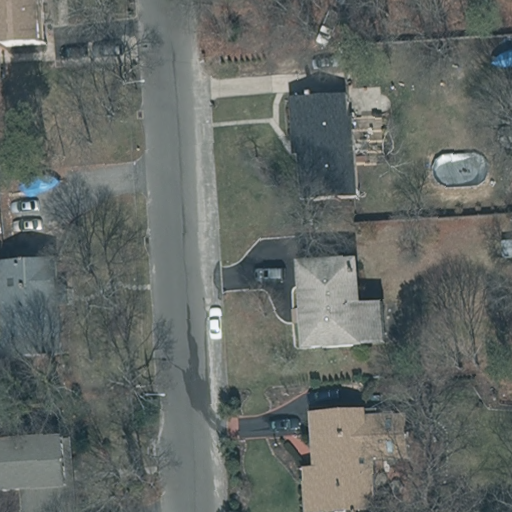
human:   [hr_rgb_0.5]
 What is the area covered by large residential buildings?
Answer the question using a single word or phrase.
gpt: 0m2

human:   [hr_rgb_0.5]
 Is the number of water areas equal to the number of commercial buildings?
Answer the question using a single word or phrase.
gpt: yes

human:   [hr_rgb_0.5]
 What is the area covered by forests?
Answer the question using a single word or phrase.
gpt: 0m2

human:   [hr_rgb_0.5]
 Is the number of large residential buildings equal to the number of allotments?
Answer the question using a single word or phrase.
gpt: yes

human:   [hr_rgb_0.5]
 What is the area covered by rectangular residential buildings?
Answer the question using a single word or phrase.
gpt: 310m2

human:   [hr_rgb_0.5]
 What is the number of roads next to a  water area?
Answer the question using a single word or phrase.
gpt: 0

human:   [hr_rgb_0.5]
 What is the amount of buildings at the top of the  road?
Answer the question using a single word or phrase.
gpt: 2

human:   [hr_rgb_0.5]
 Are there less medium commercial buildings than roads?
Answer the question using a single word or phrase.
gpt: yes

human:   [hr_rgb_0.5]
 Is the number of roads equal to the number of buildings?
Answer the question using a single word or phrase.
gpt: no

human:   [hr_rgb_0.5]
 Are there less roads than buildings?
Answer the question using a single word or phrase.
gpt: yes

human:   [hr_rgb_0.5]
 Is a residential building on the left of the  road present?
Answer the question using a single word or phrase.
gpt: yes

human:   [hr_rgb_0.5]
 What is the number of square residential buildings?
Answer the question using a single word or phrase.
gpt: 0

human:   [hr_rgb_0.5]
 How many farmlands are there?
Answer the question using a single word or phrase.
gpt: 0

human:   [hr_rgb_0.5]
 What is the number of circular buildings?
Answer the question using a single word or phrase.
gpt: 0

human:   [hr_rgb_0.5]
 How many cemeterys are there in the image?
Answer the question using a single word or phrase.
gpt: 0

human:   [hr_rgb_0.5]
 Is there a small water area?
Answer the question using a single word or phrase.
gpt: no

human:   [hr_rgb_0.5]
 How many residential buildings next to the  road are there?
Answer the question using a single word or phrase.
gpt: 6

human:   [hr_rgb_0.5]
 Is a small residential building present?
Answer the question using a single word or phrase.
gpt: yes

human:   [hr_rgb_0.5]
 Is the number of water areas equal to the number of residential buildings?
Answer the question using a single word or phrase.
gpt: no

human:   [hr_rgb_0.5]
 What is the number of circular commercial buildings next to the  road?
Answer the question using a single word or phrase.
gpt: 0

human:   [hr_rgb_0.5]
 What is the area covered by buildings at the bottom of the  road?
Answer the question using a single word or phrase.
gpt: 1091m2

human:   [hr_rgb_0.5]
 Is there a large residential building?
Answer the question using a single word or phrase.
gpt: no

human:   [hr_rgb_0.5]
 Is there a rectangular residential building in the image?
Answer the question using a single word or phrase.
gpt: yes

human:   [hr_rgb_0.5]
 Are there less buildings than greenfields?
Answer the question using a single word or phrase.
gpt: no

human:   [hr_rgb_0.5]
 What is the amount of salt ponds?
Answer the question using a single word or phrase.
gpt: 0

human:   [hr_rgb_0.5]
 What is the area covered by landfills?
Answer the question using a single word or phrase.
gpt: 0m2

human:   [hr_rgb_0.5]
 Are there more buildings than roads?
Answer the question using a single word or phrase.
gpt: yes

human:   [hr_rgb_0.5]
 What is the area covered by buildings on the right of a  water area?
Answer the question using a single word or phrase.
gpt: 0m2

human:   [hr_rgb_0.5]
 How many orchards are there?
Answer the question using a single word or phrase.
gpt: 0

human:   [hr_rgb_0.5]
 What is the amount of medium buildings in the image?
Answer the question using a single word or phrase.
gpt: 5

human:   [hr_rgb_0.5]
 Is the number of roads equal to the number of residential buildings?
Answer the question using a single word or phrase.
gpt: no

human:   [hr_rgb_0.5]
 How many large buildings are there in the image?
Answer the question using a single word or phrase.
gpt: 0

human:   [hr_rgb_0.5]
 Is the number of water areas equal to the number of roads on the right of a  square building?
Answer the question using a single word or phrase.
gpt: yes

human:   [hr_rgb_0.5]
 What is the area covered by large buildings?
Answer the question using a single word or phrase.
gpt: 0m2

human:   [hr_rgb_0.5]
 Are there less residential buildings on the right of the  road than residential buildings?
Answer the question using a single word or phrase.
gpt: yes

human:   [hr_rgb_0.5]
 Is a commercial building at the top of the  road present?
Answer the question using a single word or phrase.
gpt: no